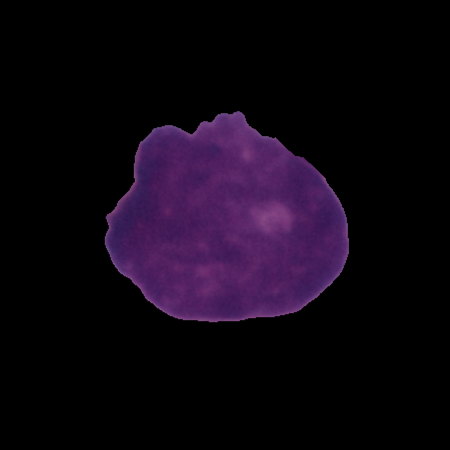
Label: cancer